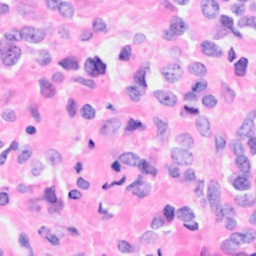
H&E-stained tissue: Breast